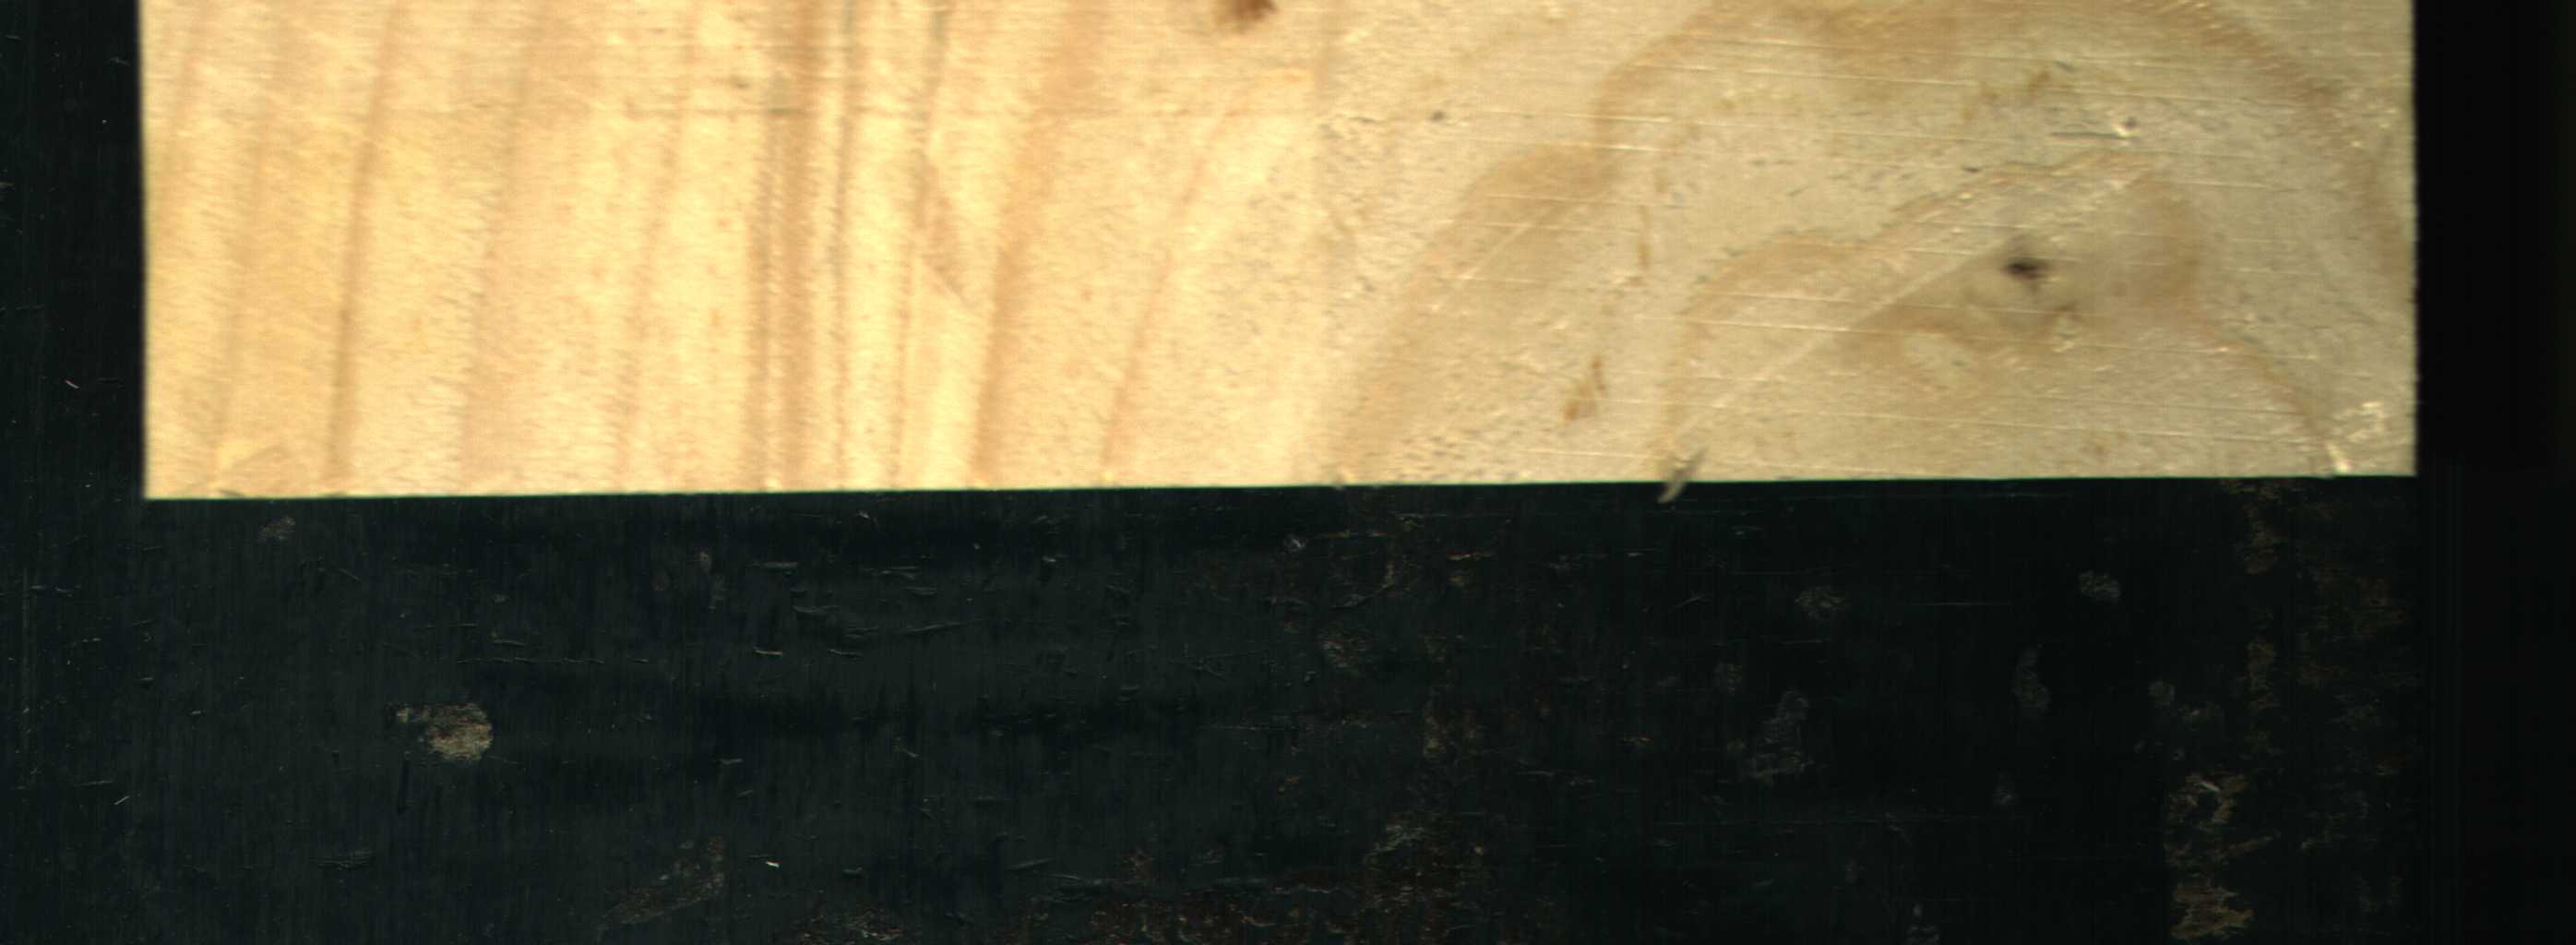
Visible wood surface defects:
Dead_Knot